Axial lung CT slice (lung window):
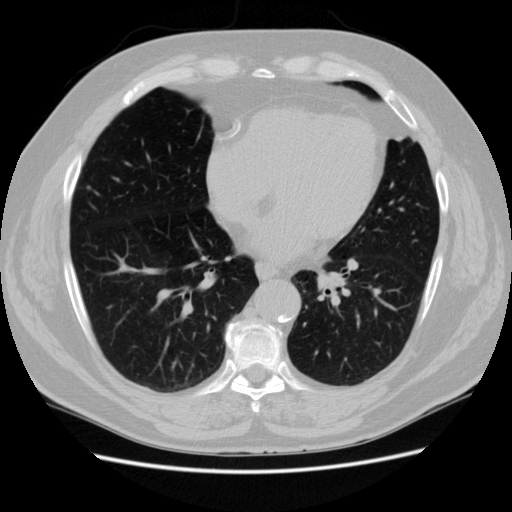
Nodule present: yes
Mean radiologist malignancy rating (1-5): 2